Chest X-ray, AP view. Patient: 62 years old, sex M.
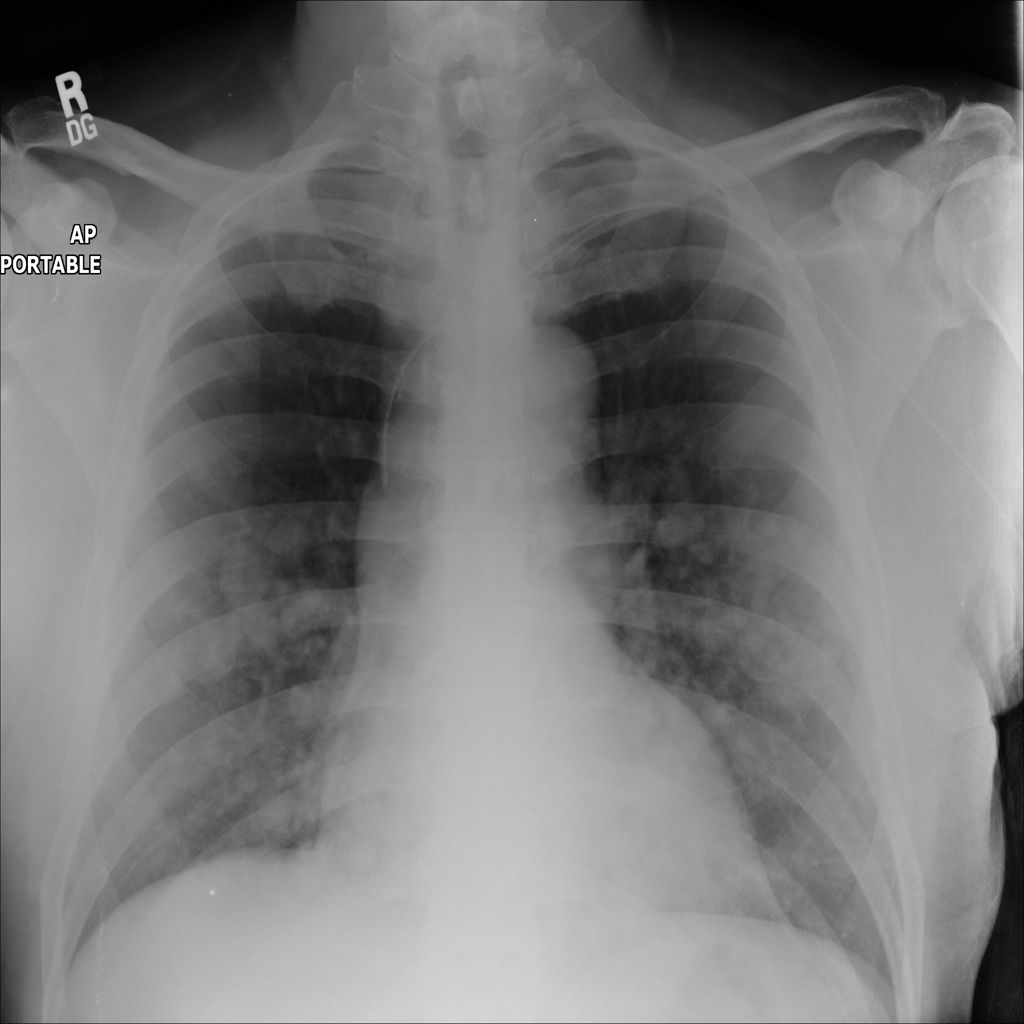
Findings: Nodule